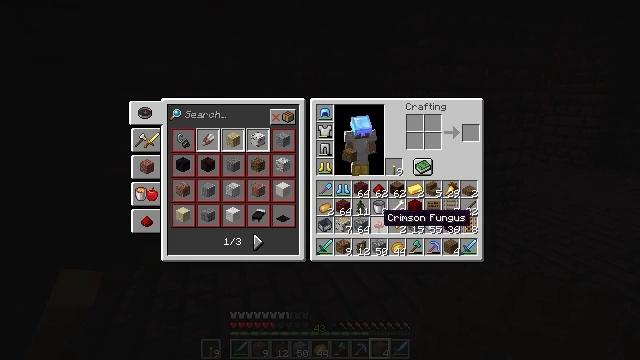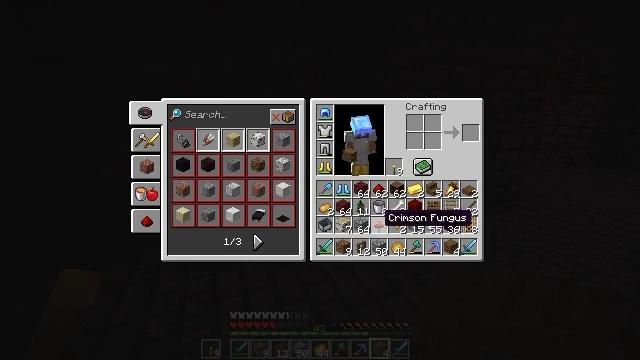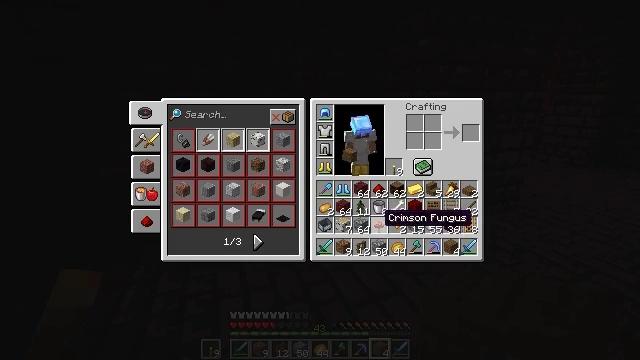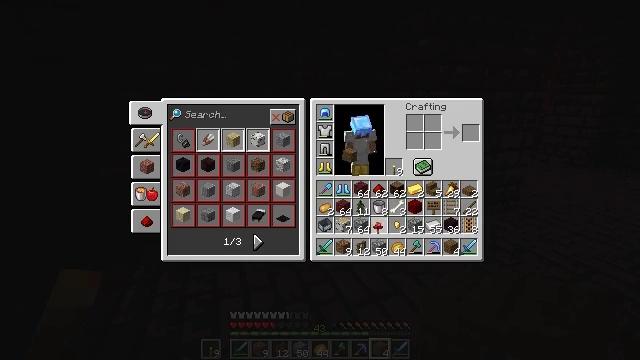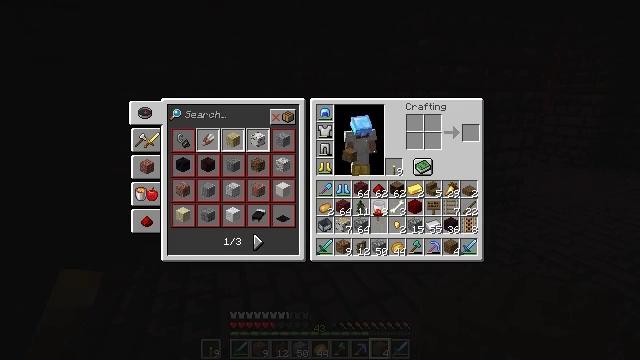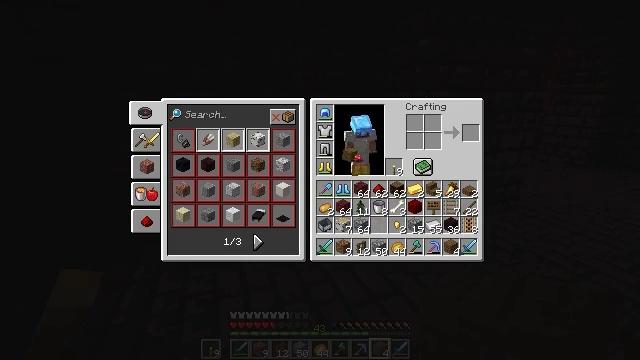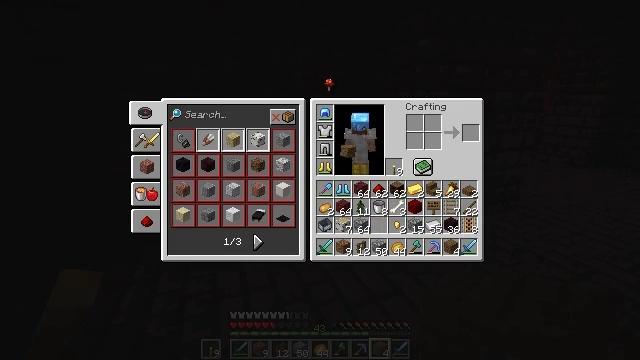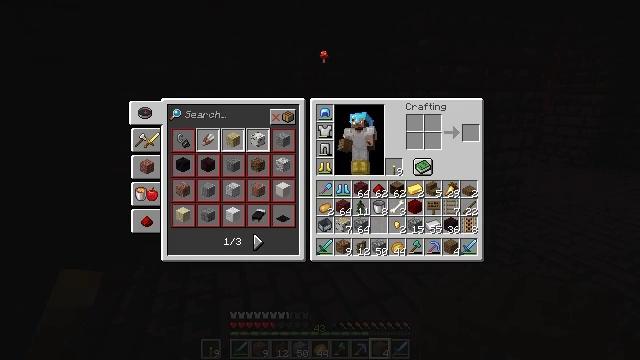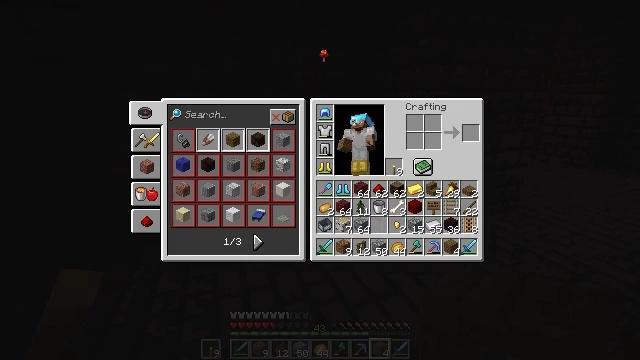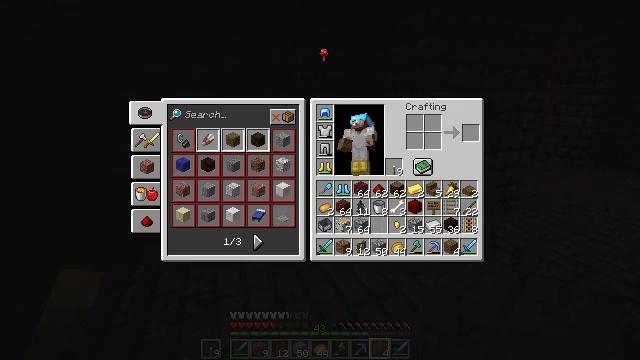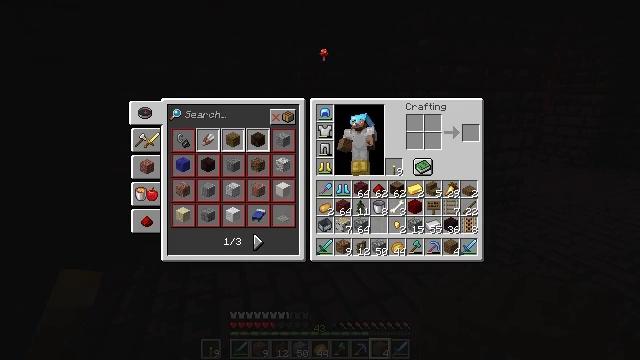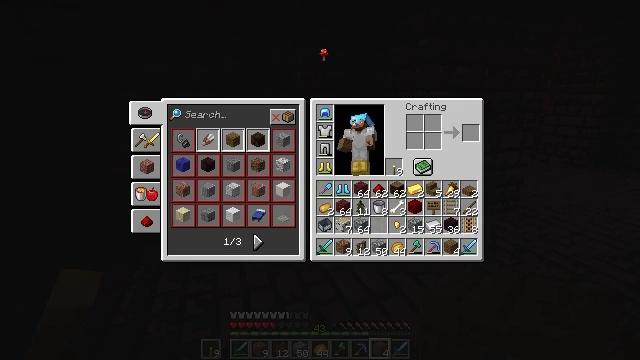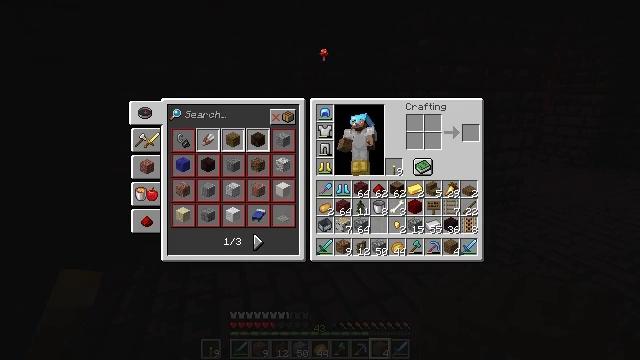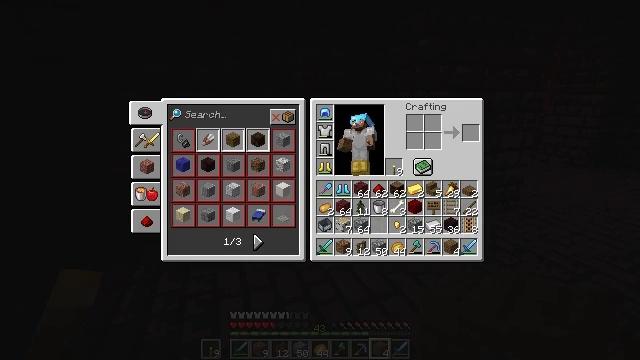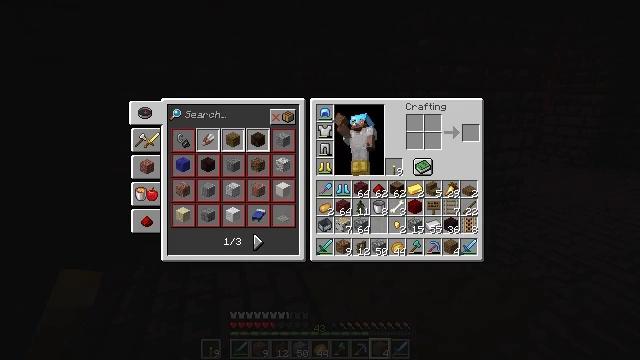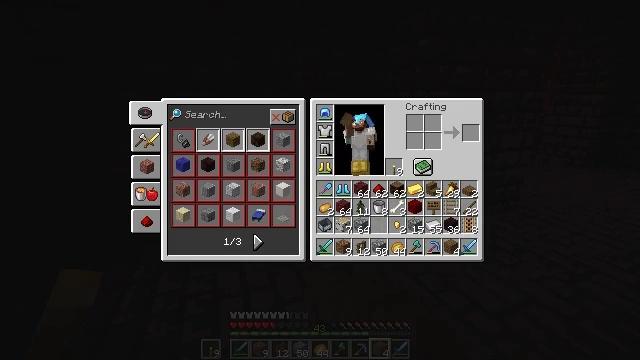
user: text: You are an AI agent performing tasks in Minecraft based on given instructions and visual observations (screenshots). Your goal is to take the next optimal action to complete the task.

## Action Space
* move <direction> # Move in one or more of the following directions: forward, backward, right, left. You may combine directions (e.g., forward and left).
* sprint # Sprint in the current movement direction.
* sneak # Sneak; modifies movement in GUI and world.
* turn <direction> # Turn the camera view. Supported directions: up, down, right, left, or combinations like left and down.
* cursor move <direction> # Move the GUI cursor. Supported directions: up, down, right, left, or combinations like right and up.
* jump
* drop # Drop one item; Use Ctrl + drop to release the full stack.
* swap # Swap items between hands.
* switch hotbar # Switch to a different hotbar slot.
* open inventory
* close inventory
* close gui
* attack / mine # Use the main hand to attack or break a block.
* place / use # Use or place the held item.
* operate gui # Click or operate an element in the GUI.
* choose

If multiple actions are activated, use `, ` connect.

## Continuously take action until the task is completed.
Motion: motion action
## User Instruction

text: Drop a crimson fungus.
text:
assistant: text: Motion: no_op
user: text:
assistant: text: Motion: no_op
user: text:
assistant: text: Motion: operate gui
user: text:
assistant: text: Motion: cursor move up, operate gui
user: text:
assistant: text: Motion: cursor move left and up
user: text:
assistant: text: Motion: cursor move left and up
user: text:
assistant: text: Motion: cursor move up
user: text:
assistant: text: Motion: no_op
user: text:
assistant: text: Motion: operate gui
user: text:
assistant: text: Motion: operate gui
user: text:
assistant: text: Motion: operate gui
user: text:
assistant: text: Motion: operate gui
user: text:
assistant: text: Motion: no_op
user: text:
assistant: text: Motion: no_op
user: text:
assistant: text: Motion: no_op
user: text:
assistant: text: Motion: no_op
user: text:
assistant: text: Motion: no_op
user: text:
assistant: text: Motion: no_op